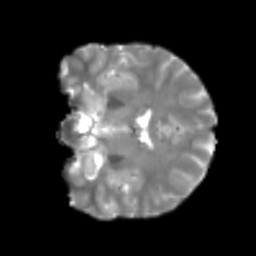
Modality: T2w
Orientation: coronal
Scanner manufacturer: siemens
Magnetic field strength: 3 T
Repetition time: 4 s
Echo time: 0.0594 s